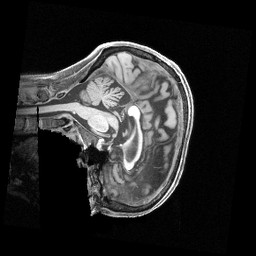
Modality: T1w
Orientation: sagittal
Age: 68
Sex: female
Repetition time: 2.4 s
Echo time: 0.00222 s